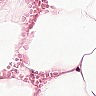
Metastatic tissue present: no